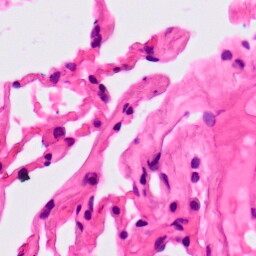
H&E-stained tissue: Lung